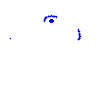
Particle: proton